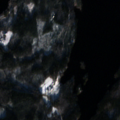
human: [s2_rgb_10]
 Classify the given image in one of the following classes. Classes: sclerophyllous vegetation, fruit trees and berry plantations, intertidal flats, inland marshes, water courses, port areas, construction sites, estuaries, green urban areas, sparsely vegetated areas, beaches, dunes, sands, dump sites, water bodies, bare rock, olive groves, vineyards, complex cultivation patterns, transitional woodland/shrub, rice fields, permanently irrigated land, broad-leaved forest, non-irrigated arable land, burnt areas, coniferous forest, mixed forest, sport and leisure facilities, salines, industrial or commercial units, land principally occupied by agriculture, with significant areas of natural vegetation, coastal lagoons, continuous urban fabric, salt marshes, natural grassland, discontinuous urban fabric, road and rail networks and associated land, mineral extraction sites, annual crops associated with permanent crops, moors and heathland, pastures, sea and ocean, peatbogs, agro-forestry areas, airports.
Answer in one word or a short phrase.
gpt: mixed forest, transitional woodland/shrub, water bodies